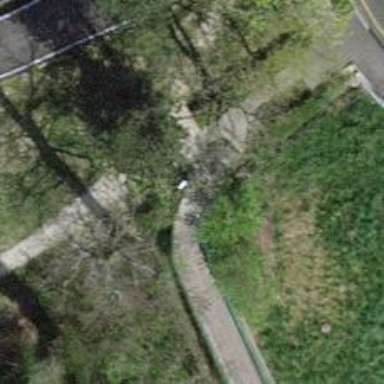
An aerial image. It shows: Set of steps on the road.